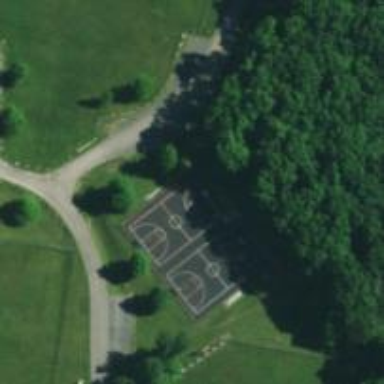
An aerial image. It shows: Basketball court on leisure land pitch.